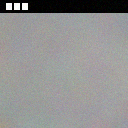
Screen state: on